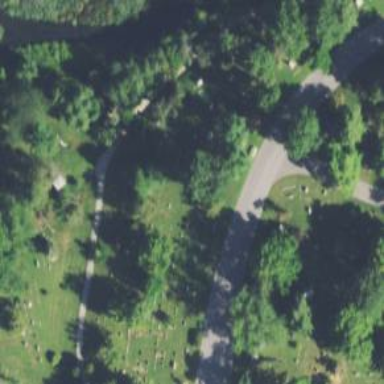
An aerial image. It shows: Cemetery.